Question: I have no idea what am doing wrong anymore, heres how it all looks

Notice the last 3 panes are incorrect in terms of alignment yet they use the same code as the first two. Heres the code.
'''
import javax.swing.BorderFactory;
public class View_RegisterMember extends JDialog {
private static final long serialVersionUID = -4610105372782292470L;
private JDialog dialog;
// Panels
private JPanel pdPanel;
private JPanel addressPanel;
private JPanel cdpanel;
private JPanel memDetails;
private Border blackline;
private JLabel lblTitle;
private JLabel lblFirstName;
private JLabel lblSurname;
private JLabel lblStreetNo;
private JLabel lblStreetName;
private JLabel lblCity;
private JLabel lblPostcode;
private JLabel lblPhoneNo;
private JLabel lblEmail;
private JLabel lblMembershipType;
private JLabel lblPrice;
private JLabel lblpriceData;
private JLabel lblDob;
// textfields
private JTextField textphoneData;
private JTextField textFieldEmailData;
@SuppressWarnings("rawtypes")
private JComboBox comboBoxTitle;
private JTextField textFieldfName;
private JTextField textFieldlName;
private JTextField textFieldNumber;
private JTextField textFieldStreetName;
private JTextField textFieldCity;
private JTextField textFieldPostCode;
private JTextField textFieldDOB;
private JComboBox<String> comboBoxMemType;
private JButton btnSave;
private JPanel bdPanel;
private JLabel lblAccountName;
private JTextField textFieldAccName;
private JLabel labelSortCode;
private JTextField textFieldSortCode;
private JLabel lblAccNo;
private JTextField textFieldAccNo;
public View_RegisterMember(final JFrame frame) {
dialog = this;
blackline = BorderFactory.createLineBorder(Color.black);
dialog.setTitle("Member Registration");
addWindowListener(new WindowAdapter() {
public void windowClosing(WindowEvent arg0) {
frame.setEnabled(true);
}
});
GridBagLayout gridBagLayout = new GridBagLayout();
createBagLayouts(gridBagLayout);
getContentPane().setLayout(gridBagLayout);
createPersonalDetailsPane();
createAddressDetailsPane();
createContactDetailsPane();
createBankDetailsPane();
createMemberTypeDetailsPane();
// createAppointmentsPane();
// frame.setSize(new Dimension(335, 650));
btnSave = new JButton("Register");
btnSave.addActionListener(new ActionListener() {
public void actionPerformed(ActionEvent arg0) {
}
});
btnSave.setFont(new Font("Dialog", Font.PLAIN, 18));
GridBagConstraints gbc_btnNewButton = new GridBagConstraints();
gbc_btnNewButton.fill = GridBagConstraints.HORIZONTAL;
gbc_btnNewButton.insets = new Insets(0, 0, 5, 5);
gbc_btnNewButton.gridx = 1;
gbc_btnNewButton.gridy = 10;
getContentPane().add(btnSave, gbc_btnNewButton);
dialog.setResizable(true);
dialog.pack();
dialog.validate();
dialog.repaint();
}
@SuppressWarnings({ "unchecked", "rawtypes" })
private void createPersonalDetailsPane() {
pdPanel = new JPanel();
GridBagConstraints gbc_dpPanel = new GridBagConstraints();
gbc_dpPanel.fill = GridBagConstraints.HORIZONTAL;
gbc_dpPanel.insets = new Insets(0, 0, 5, 5);
gbc_dpPanel.gridx = 1;
gbc_dpPanel.gridy = 1;
getContentPane().add(pdPanel, gbc_dpPanel);
GridBagLayout gbl_panel = new GridBagLayout();
gbl_panel.columnWeights = new double[]{0.0, 1.0};
pdPanel.setBorder(new TitledBorder(blackline, "Personal Details",
TitledBorder.LEADING, TitledBorder.ABOVE_TOP, null,
SystemColor.inactiveCaptionText));
pdPanel.setLayout(gbl_panel);
lblTitle = new JLabel("Title:");
//lblTitle.setHorizontalAlignment(SwingConstants.LEFT);
GridBagConstraints gbc_lblTitle = new GridBagConstraints();
gbc_lblTitle.anchor = GridBagConstraints.WEST;
gbc_lblTitle.insets = new Insets(0, 0, 5, 5);
gbc_lblTitle.gridx = 0;
gbc_lblTitle.gridy = 0;
pdPanel.add(lblTitle, gbc_lblTitle);
lblTitle.setFont(new Font("Dialog", Font.PLAIN, 18));
try {
comboBoxTitle = new JComboBox(Controller_Registration.GetTitles());
} catch (Exception_Database e) {
utilities.DisplayError(e.getMessage(), dialog);
}
comboBoxTitle.setFont(new Font("Dialog", Font.PLAIN, 18));
GridBagConstraints gbc_comboBoxTitle = new GridBagConstraints();
gbc_comboBoxTitle.anchor = GridBagConstraints.EAST;
//gbc_comboBoxTitle.fill = GridBagConstraints.BOTH;
gbc_comboBoxTitle.insets = new Insets(0, 0, 5, 0);
gbc_comboBoxTitle.gridx = 1;
gbc_comboBoxTitle.gridy = 0;
// Minus the one to match up the SQL ids with the index
comboBoxTitle.setSelectedIndex(1);
pdPanel.add(comboBoxTitle, gbc_comboBoxTitle);
lblFirstName = new JLabel("Name:");
//lblFirstName.setHorizontalAlignment(SwingConstants.LEFT);
GridBagConstraints gbc_lblFirstName = new GridBagConstraints();
gbc_lblFirstName.anchor = GridBagConstraints.WEST;
gbc_lblFirstName.insets = new Insets(0, 0, 5, 5);
gbc_lblFirstName.gridx = 0;
gbc_lblFirstName.gridy = 1;
pdPanel.add(lblFirstName, gbc_lblFirstName);
lblFirstName.setFont(new Font("Dialog", Font.PLAIN, 18));
textFieldfName = new JTextField();
textFieldfName.setFont(new Font("Dialog", Font.PLAIN, 18));
GridBagConstraints gbc_textFieldfName = new GridBagConstraints();
gbc_textFieldfName.anchor = GridBagConstraints.EAST;
gbc_textFieldfName.insets = new Insets(0, 0, 5, 0);
gbc_textFieldfName.gridx = 1;
gbc_textFieldfName.gridy = 1;
pdPanel.add(textFieldfName, gbc_textFieldfName);
textFieldfName.setColumns(10);
lblSurname = new JLabel("Surname:");
//lblSurname.setHorizontalAlignment(SwingConstants.LEFT);
GridBagConstraints gbc_lblSurname = new GridBagConstraints();
gbc_lblSurname.anchor = GridBagConstraints.WEST;
gbc_lblSurname.insets = new Insets(0, 0, 5, 5);
gbc_lblSurname.gridx = 0;
gbc_lblSurname.gridy = 2;
pdPanel.add(lblSurname, gbc_lblSurname);
lblSurname.setFont(new Font("Dialog", Font.PLAIN, 18));
textFieldlName = new JTextField();
textFieldlName.setFont(new Font("Dialog", Font.PLAIN, 18));
GridBagConstraints gbc_textFieldlName = new GridBagConstraints();
gbc_textFieldlName.anchor = GridBagConstraints.EAST;
gbc_textFieldlName.insets = new Insets(0, 0, 5, 0);
gbc_textFieldlName.gridx = 1;
gbc_textFieldlName.gridy = 2;
pdPanel.add(textFieldlName, gbc_textFieldlName);
textFieldlName.setColumns(10);
lblDob = new JLabel("D.O.B:");
//lblDob.setHorizontalAlignment(SwingConstants.LEFT);
lblDob.setFont(new Font("Dialog", Font.PLAIN, 18));
GridBagConstraints gbc_lblDob = new GridBagConstraints();
gbc_lblDob.anchor = GridBagConstraints.WEST;
gbc_lblDob.insets = new Insets(0, 0, 5, 5);
gbc_lblDob.gridx = 0;
gbc_lblDob.gridy = 3;
pdPanel.add(lblDob, gbc_lblDob);
textFieldDOB = new JTextField();
textFieldDOB.setFont(new Font("Dialog", Font.PLAIN, 18));
GridBagConstraints gbc_textFieldDOB = new GridBagConstraints();
gbc_textFieldDOB.anchor = GridBagConstraints.EAST;
gbc_textFieldDOB.gridx = 1;
gbc_textFieldDOB.gridy = 3;
pdPanel.add(textFieldDOB, gbc_textFieldDOB);
textFieldDOB.setColumns(10);
}
private void createAddressDetailsPane() {
addressPanel = new JPanel();
GridBagConstraints gbc_addressPanel = new GridBagConstraints();
gbc_addressPanel.fill = GridBagConstraints.HORIZONTAL;
gbc_addressPanel.insets = new Insets(0, 0, 5, 5);
gbc_addressPanel.gridx = 1;
gbc_addressPanel.gridy = 3;
getContentPane().add(addressPanel, gbc_addressPanel);
GridBagLayout gbl_panel1 = new GridBagLayout();
gbl_panel1.columnWeights = new double[] { 0.0, 1.0 };
addressPanel.setBorder(new TitledBorder(blackline, "Address",
TitledBorder.LEADING, TitledBorder.ABOVE_TOP, null,
SystemColor.inactiveCaptionText));
createBagLayouts(gbl_panel1);
addressPanel.setLayout(gbl_panel1);
lblStreetNo = new JLabel("Street No:");
//lblStreetNo.setVerticalAlignment(SwingConstants.TOP);
//lblStreetNo.setHorizontalAlignment(SwingConstants.LEFT);
lblStreetNo.setFont(new Font("Dialog", Font.PLAIN, 18));
GridBagConstraints gbc_lblStreetNo = new GridBagConstraints();
gbc_lblStreetNo.anchor = GridBagConstraints.WEST;
gbc_lblStreetNo.gridx = 0;
gbc_lblStreetNo.insets = new Insets(0, 0, 5, 5);
gbc_lblStreetNo.gridy = 0;
addressPanel.add(lblStreetNo, gbc_lblStreetNo);
textFieldNumber = new JTextField();
textFieldNumber.setFont(new Font("Dialog", Font.PLAIN, 18));
GridBagConstraints gbc_textFieldNumber = new GridBagConstraints();
gbc_textFieldNumber.anchor = GridBagConstraints.EAST;
gbc_textFieldNumber.insets = new Insets(0, 0, 5, 0);
gbc_textFieldNumber.gridx = 1;
gbc_textFieldNumber.gridy = 0;
addressPanel.add(textFieldNumber, gbc_textFieldNumber);
textFieldNumber.setColumns(10);
lblStreetName = new JLabel("Street Name:");
//lblStreetName.setHorizontalAlignment(SwingConstants.CENTER);
lblStreetName.setFont(new Font("Dialog", Font.PLAIN, 18));
GridBagConstraints gbc_lblStreetName = new GridBagConstraints();
gbc_lblStreetName.anchor = GridBagConstraints.WEST;
gbc_lblStreetName.insets = new Insets(0, 0, 5, 5);
gbc_lblStreetName.gridx = 0;
gbc_lblStreetName.gridy = 1;
addressPanel.add(lblStreetName, gbc_lblStreetName);
textFieldStreetName = new JTextField();
textFieldStreetName.setFont(new Font("Dialog", Font.PLAIN, 18));
textFieldStreetName.setColumns(10);
GridBagConstraints gbc_textFieldStreetName = new GridBagConstraints();
gbc_textFieldStreetName.anchor = GridBagConstraints.EAST;
gbc_textFieldStreetName.insets = new Insets(0, 0, 5, 0);
gbc_textFieldStreetName.gridx = 1;
gbc_textFieldStreetName.gridy = 1;
addressPanel.add(textFieldStreetName, gbc_textFieldStreetName);
lblCity = new JLabel("City:");
//lblCity.setHorizontalAlignment(SwingConstants.LEFT);
lblCity.setFont(new Font("Dialog", Font.PLAIN, 18));
GridBagConstraints gbc_lblCity = new GridBagConstraints();
gbc_lblCity.anchor = GridBagConstraints.WEST;
gbc_lblCity.insets = new Insets(0, 0, 5, 5);
gbc_lblCity.gridx = 0;
gbc_lblCity.gridy = 2;
addressPanel.add(lblCity, gbc_lblCity);
textFieldCity = new JTextField();
textFieldCity.setFont(new Font("Dialog", Font.PLAIN, 18));
textFieldCity.setColumns(10);
GridBagConstraints gbc_textFieldCity = new GridBagConstraints();
gbc_textFieldCity.anchor = GridBagConstraints.EAST;
gbc_textFieldCity.insets = new Insets(0, 0, 5, 0);
gbc_textFieldCity.gridx = 1;
gbc_textFieldCity.gridy = 2;
addressPanel.add(textFieldCity, gbc_textFieldCity);
lblPostcode = new JLabel("Postcode:");
lblPostcode.setFont(new Font("Dialog", Font.PLAIN, 18));
GridBagConstraints gbc_lblPostcode = new GridBagConstraints();
gbc_lblPostcode.anchor = GridBagConstraints.WEST;
gbc_lblPostcode.insets = new Insets(0, 0, 5, 5);
gbc_lblPostcode.gridx = 0;
gbc_lblPostcode.gridy = 3;
addressPanel.add(lblPostcode, gbc_lblPostcode);
textFieldPostCode = new JTextField();
textFieldPostCode.setFont(new Font("Dialog", Font.PLAIN, 18));
textFieldPostCode.setColumns(10);
GridBagConstraints gbc_textFieldPostCode = new GridBagConstraints();
gbc_textFieldPostCode.anchor = GridBagConstraints.EAST;
gbc_textFieldPostCode.gridx = 1;
gbc_textFieldPostCode.gridy = 3;
addressPanel.add(textFieldPostCode, gbc_textFieldPostCode);
}
private void createContactDetailsPane() {
cdpanel = new JPanel();
GridBagConstraints gbc_cdpanel = new GridBagConstraints();
gbc_cdpanel.fill = GridBagConstraints.HORIZONTAL;
gbc_cdpanel.insets = new Insets(0, 0, 5, 5);
gbc_cdpanel.gridx = 1;
gbc_cdpanel.gridy = 5;
getContentPane().add(cdpanel, gbc_cdpanel);
GridBagLayout gbl_cdpanel = new GridBagLayout();
gbl_cdpanel.columnWeights = new double[] { 0.0, 1.0 };
cdpanel.setBorder(new TitledBorder(blackline, "Contact Details",
TitledBorder.LEADING, TitledBorder.ABOVE_TOP, null,
SystemColor.inactiveCaptionText));
createBagLayouts(gbl_cdpanel);
cdpanel.setLayout(gbl_cdpanel);
lblPhoneNo = new JLabel("Phone No:");
//lblPhoneNo.setHorizontalAlignment(SwingConstants.LEFT);
lblPhoneNo.setFont(new Font("Dialog", Font.PLAIN, 18));
GridBagConstraints gbc_lblPhoneNo = new GridBagConstraints();
gbc_lblPhoneNo.anchor = GridBagConstraints.WEST;
gbc_lblPhoneNo.insets = new Insets(0, 0, 5, 5);
gbc_lblPhoneNo.gridx = 0;
gbc_lblPhoneNo.gridy = 0;
cdpanel.add(lblPhoneNo, gbc_lblPhoneNo);
textphoneData = new JTextField();
textphoneData.setFont(new Font("Dialog", Font.PLAIN, 18));
GridBagConstraints gbc_textFieldEmailData = new GridBagConstraints();
gbc_textFieldEmailData.anchor = GridBagConstraints.EAST;
gbc_textFieldEmailData.insets = new Insets(0, 0, 5, 0);
gbc_textFieldEmailData.gridx = 1;
gbc_textFieldEmailData.gridy = 0;
cdpanel.add(textphoneData, gbc_textFieldEmailData);
textphoneData.setColumns(10);
lblEmail = new JLabel("Email:");
//lblEmail.setHorizontalAlignment(SwingConstants.LEFT);
lblEmail.setFont(new Font("Dialog", Font.PLAIN, 18));
GridBagConstraints gbc_lblEmail = new GridBagConstraints();
gbc_lblEmail.anchor = GridBagConstraints.WEST;
gbc_lblEmail.insets = new Insets(0, 0, 5, 5);
gbc_lblEmail.gridx = 0;
gbc_lblEmail.gridy = 1;
cdpanel.add(lblEmail, gbc_lblEmail);
textFieldEmailData = new JTextField();
textFieldEmailData.setFont(new Font("Dialog", Font.PLAIN, 18));
GridBagConstraints gbc_textFieldEmailData1 = new GridBagConstraints();
gbc_textFieldEmailData1.anchor = GridBagConstraints.EAST;
gbc_textFieldEmailData1.gridx = 1;
gbc_textFieldEmailData1.gridy = 1;
cdpanel.add(textFieldEmailData, gbc_textFieldEmailData1);
textFieldEmailData.setColumns(10);
}
@SuppressWarnings({ "unchecked", "rawtypes" })
private void createBankDetailsPane() {
bdPanel = new JPanel();
GridBagConstraints gbc_bdPanel = new GridBagConstraints();
gbc_bdPanel.fill = GridBagConstraints.HORIZONTAL;
gbc_bdPanel.insets = new Insets(0, 0, 5, 5);
gbc_bdPanel.gridx = 1;
gbc_bdPanel.gridy = 7;
getContentPane().add(bdPanel, gbc_bdPanel);
GridBagLayout gbl_bdPanel = new GridBagLayout();
gbl_bdPanel.columnWeights = new double[] { 0.0, 1.0 };
bdPanel.setBorder(new TitledBorder(blackline, "Payment Details",
TitledBorder.LEADING, TitledBorder.ABOVE_TOP, null,
SystemColor.inactiveCaptionText));
createBagLayouts(gbl_bdPanel);
bdPanel.setLayout(gbl_bdPanel);
lblAccountName = new JLabel("Acc Name:");
lblAccountName.setFont(new Font("Dialog", Font.PLAIN, 18));
GridBagConstraints gbc_lblAccountName = new GridBagConstraints();
gbc_lblAccountName.anchor = GridBagConstraints.WEST;
gbc_lblAccountName.insets = new Insets(0, 0, 5, 5);
gbc_lblAccountName.gridx = 0;
gbc_lblAccountName.gridy = 0;
bdPanel.add(lblAccountName, gbc_lblAccountName);
textFieldAccName = new JTextField();
textFieldAccName.setFont(new Font("Dialog", Font.PLAIN, 18));
GridBagConstraints gbc_textFieldAccName = new GridBagConstraints();
gbc_textFieldAccName.anchor = GridBagConstraints.EAST;
gbc_textFieldAccName.insets = new Insets(0, 0, 5, 0);
gbc_textFieldAccName.gridx = 1;
gbc_textFieldAccName.gridy = 0;
bdPanel.add(textFieldAccName, gbc_textFieldAccName);
textFieldAccName.setColumns(10);
labelSortCode = new JLabel("Sortcode:");
labelSortCode.setFont(new Font("Dialog", Font.PLAIN, 18));
GridBagConstraints gbc_labelSortCode = new GridBagConstraints();
gbc_labelSortCode.anchor = GridBagConstraints.WEST;
gbc_labelSortCode.insets = new Insets(0, 0, 5, 5);
gbc_labelSortCode.gridx = 0;
gbc_labelSortCode.gridy = 1;
bdPanel.add(labelSortCode, gbc_labelSortCode);
textFieldSortCode = new JTextField();
textFieldSortCode.setFont(new Font("Dialog", Font.PLAIN, 18));
GridBagConstraints gbc_textFieldSortCode = new GridBagConstraints();
gbc_textFieldSortCode.anchor = GridBagConstraints.EAST;
gbc_textFieldSortCode.insets = new Insets(0, 0, 5, 0);
gbc_textFieldSortCode.gridx = 1;
gbc_textFieldSortCode.gridy = 1;
bdPanel.add(textFieldSortCode, gbc_textFieldSortCode);
textFieldSortCode.setColumns(10);
lblAccNo = new JLabel("Acc No:");
lblAccNo.setFont(new Font("Dialog", Font.PLAIN, 18));
GridBagConstraints gbc_lblAccNo = new GridBagConstraints();
gbc_lblAccNo.anchor = GridBagConstraints.WEST;
gbc_lblAccNo.insets = new Insets(0, 0, 5, 5);
gbc_lblAccNo.gridx = 0;
gbc_lblAccNo.gridy = 2;
bdPanel.add(lblAccNo, gbc_lblAccNo);
textFieldAccNo = new JTextField();
textFieldAccNo.setFont(new Font("Dialog", Font.PLAIN, 18));
textFieldAccNo.setColumns(10);
GridBagConstraints gbc_textFieldAccNo = new GridBagConstraints();
gbc_textFieldAccNo.anchor = GridBagConstraints.EAST;
gbc_textFieldAccNo.gridx = 1;
gbc_textFieldAccNo.gridy = 2;
bdPanel.add(textFieldAccNo, gbc_textFieldAccNo);
}
private void createMemberTypeDetailsPane() {
memDetails = new JPanel();
GridBagConstraints gbc_memDetails = new GridBagConstraints();
gbc_memDetails.fill = GridBagConstraints.HORIZONTAL;
//gbc_memDetails.anchor = GridBagConstraints.NORTH;
gbc_memDetails.insets = new Insets(0, 0, 5, 5);
gbc_memDetails.gridx = 1;
gbc_memDetails.gridy = 9;
getContentPane().add(memDetails, gbc_memDetails);
GridBagLayout gbl_memDetails = new GridBagLayout();
gbl_memDetails.columnWeights = new double[] { 0.0, 1.0 };
memDetails.setBorder(new TitledBorder(blackline, "Membership Type",
TitledBorder.LEADING, TitledBorder.ABOVE_TOP, null,
SystemColor.inactiveCaptionText));
createBagLayouts(gbl_memDetails);
memDetails.setLayout(gbl_memDetails);
lblMembershipType = new JLabel("Type:");
lblMembershipType.setFont(new Font("Dialog", Font.PLAIN, 18));
GridBagConstraints gbc_lblMembershipType = new GridBagConstraints();
gbc_lblMembershipType.insets = new Insets(0, 0, 5, 5);
gbc_lblMembershipType.anchor = GridBagConstraints.WEST;
gbc_lblMembershipType.gridx = 0;
gbc_lblMembershipType.gridy = 0;
memDetails.add(lblMembershipType, gbc_lblMembershipType);
comboBoxMemType = new JComboBox(Controller_Member.getMemberTypes(null));
comboBoxMemType.setFont(new Font("Dialog", Font.PLAIN, 18));
GridBagConstraints gbc_comboBoxMemType = new GridBagConstraints();
gbc_comboBoxMemType.anchor = GridBagConstraints.EAST;
gbc_comboBoxMemType.insets = new Insets(0, 0, 5, 0);
gbc_comboBoxMemType.gridx = 1;
gbc_comboBoxMemType.gridy = 0;
memDetails.add(comboBoxMemType, gbc_comboBoxMemType);
lblPrice = new JLabel("Price:");
lblPrice.setFont(new Font("Dialog", Font.PLAIN, 18));
GridBagConstraints gbc_lblPrice = new GridBagConstraints();
gbc_lblPrice.anchor = GridBagConstraints.WEST;
gbc_lblPrice.insets = new Insets(0, 0, 0, 5);
gbc_lblPrice.gridx = 0;
gbc_lblPrice.gridy = 1;
memDetails.add(lblPrice, gbc_lblPrice);
lblpriceData = new JLabel("");
lblpriceData.setFont(new Font("Dialog", Font.PLAIN, 18));
GridBagConstraints gbc_lblpriceData = new GridBagConstraints();
gbc_lblpriceData.anchor = GridBagConstraints.EAST;
gbc_lblpriceData.gridx = 1;
gbc_lblpriceData.gridy = 1;
memDetails.add(lblpriceData, gbc_lblpriceData);
DecimalFormat ob = new DecimalFormat("0.00");
String price = "PS"
+ ob.format(Controller_Member.getMembershipTypes()[0]
.GetPrice());
lblpriceData.setText(price);
comboBoxMemType.addItemListener(new ItemListener() {
public void itemStateChanged(ItemEvent e) {
double price = Controller_Member.updatePrice(comboBoxMemType
.getSelectedIndex());
DecimalFormat ob = new DecimalFormat("0.00");
String priceLabel = "PS" + ob.format(price);
lblpriceData.setText(priceLabel);
}
});
}
private void createBagLayouts(GridBagLayout gridBagLayout) {
gridBagLayout.columnWidths = new int[] { 0, 0, 0, 0, 0, 0, 0 };
gridBagLayout.rowHeights = new int[] { 0, 0, 0, 0, 0, 0, 0, 0, 0, 0, 0,
0, 0 };
gridBagLayout.columnWeights = new double[] { 0.0, 0.0, 0.0, 0.0, 0.0,
0.0, Double.MIN_VALUE };
gridBagLayout.rowWeights = new double[] { 0.0, 0.0, 0.0, 0.0, 0.0, 0.0,
0.0, 0.0, 0.0, 0.0, 0.0, 0.0, Double.MIN_VALUE };
}
}
'''
Have I missed something so simple?
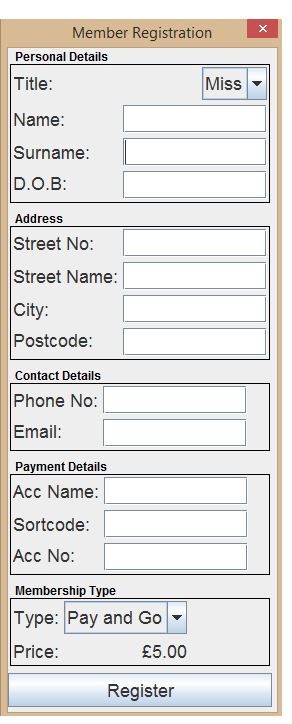
Answer: Remove all the calls to the method 'private void createBagLayouts(GridBagLayout gridBagLayout)' except the first one (inside the dialog constructor).
These calls are overwriting your 'columnWeights' settings in your panes and messing things up.
Note that the first pane doesn't have a call to 'createBagLayouts' method and that's the reason why it works. The only reason why the call worked on the second pane is because it is the largest pane and therefore the one determining the entire dialog width.